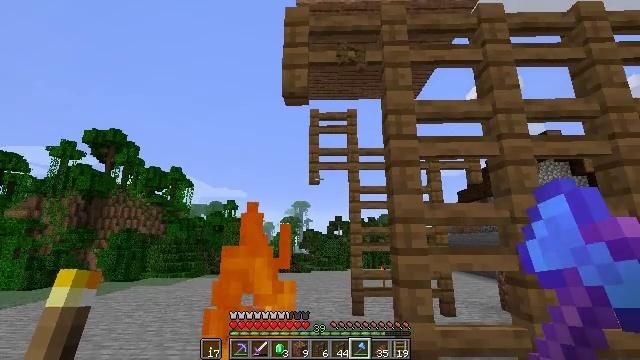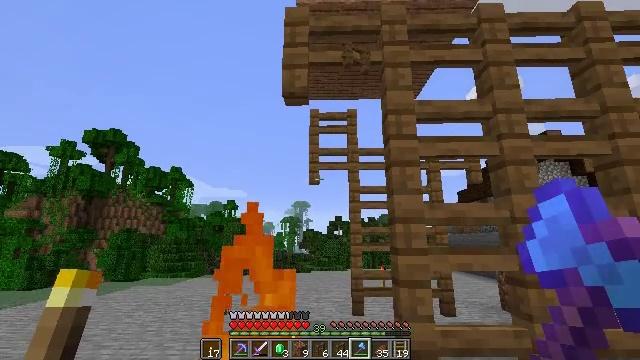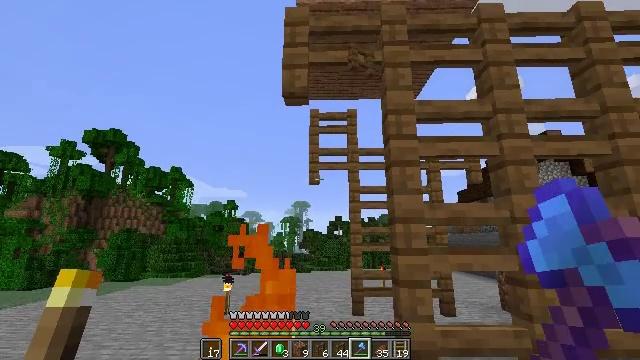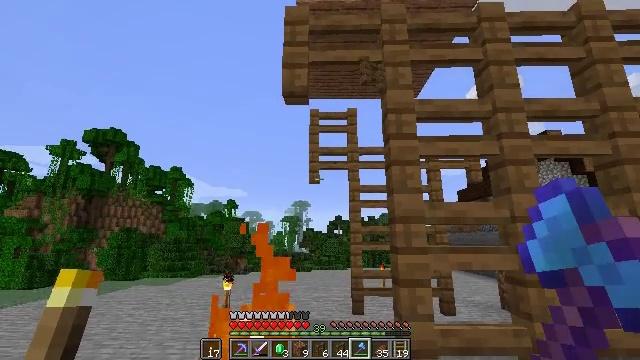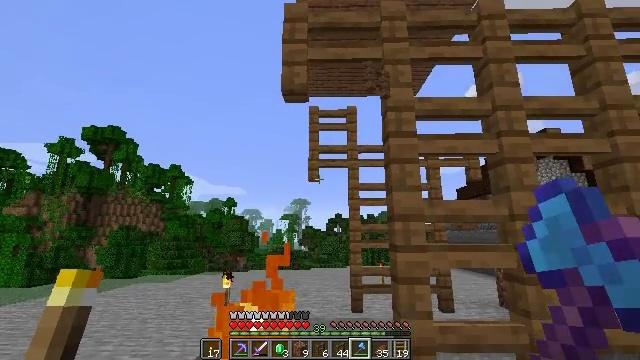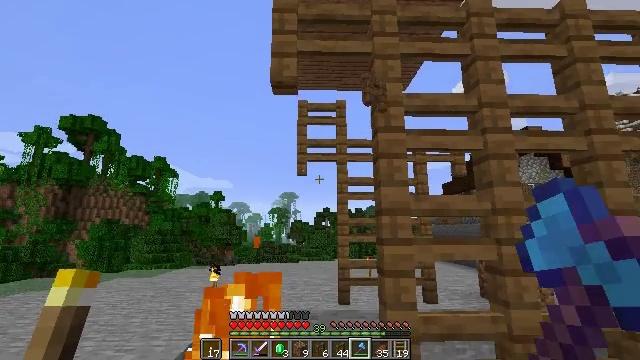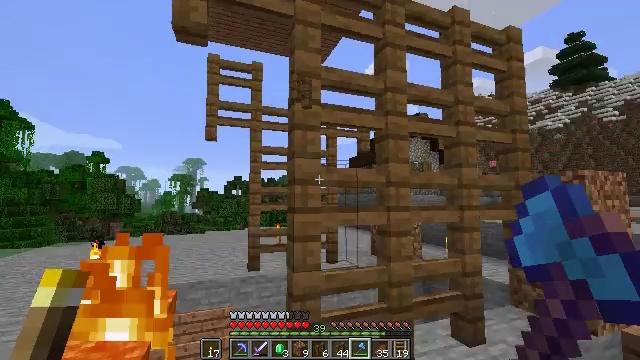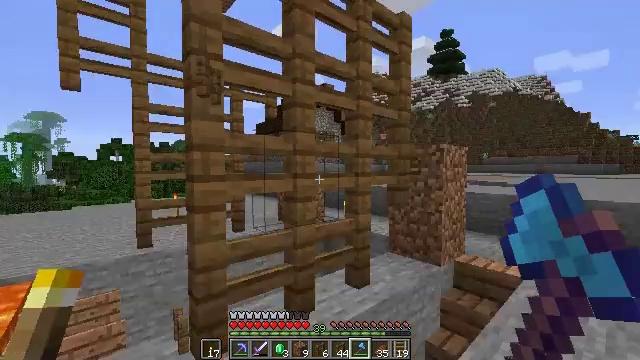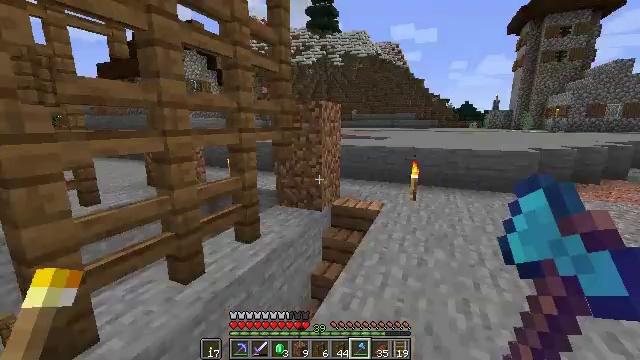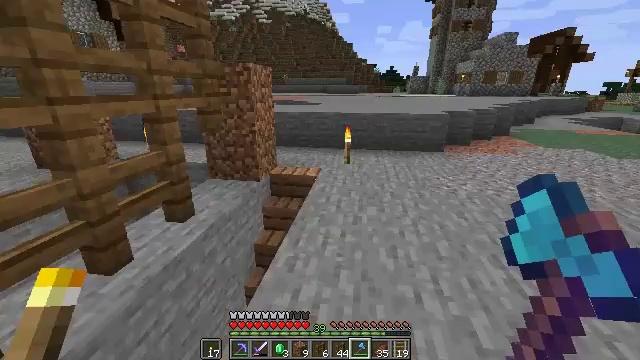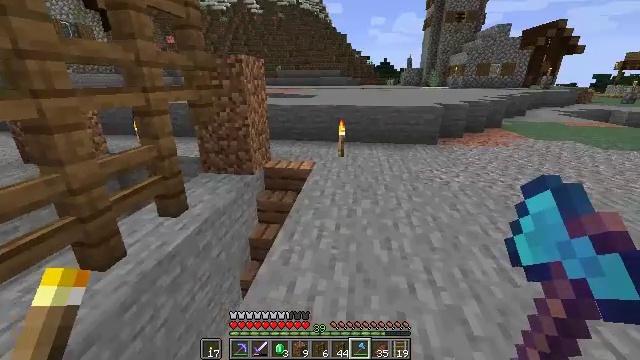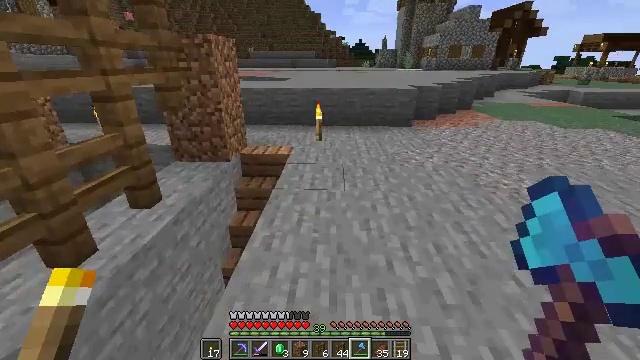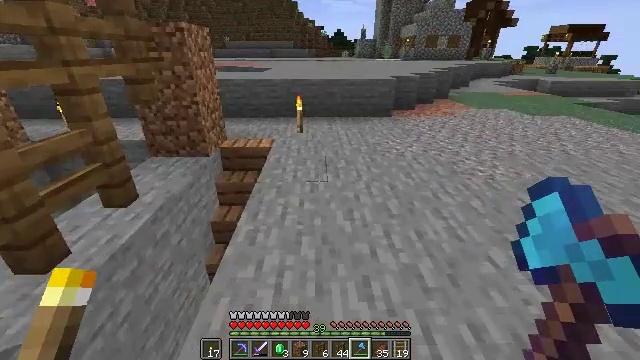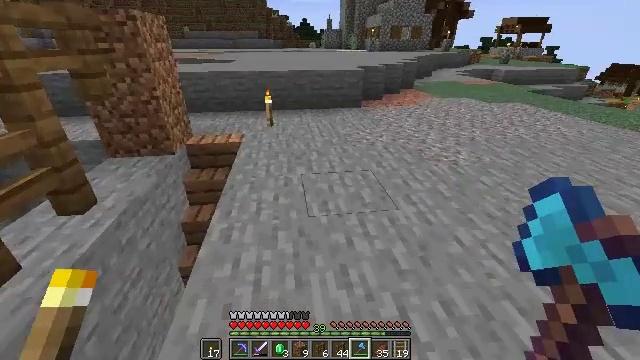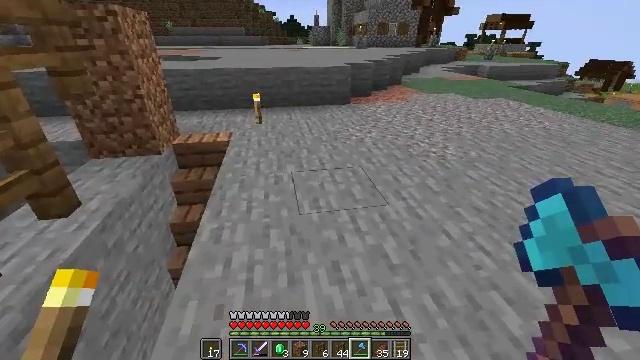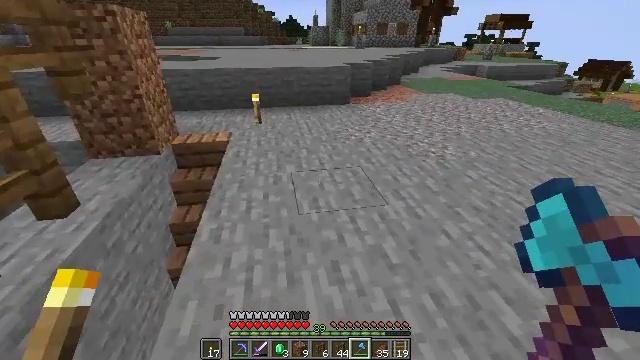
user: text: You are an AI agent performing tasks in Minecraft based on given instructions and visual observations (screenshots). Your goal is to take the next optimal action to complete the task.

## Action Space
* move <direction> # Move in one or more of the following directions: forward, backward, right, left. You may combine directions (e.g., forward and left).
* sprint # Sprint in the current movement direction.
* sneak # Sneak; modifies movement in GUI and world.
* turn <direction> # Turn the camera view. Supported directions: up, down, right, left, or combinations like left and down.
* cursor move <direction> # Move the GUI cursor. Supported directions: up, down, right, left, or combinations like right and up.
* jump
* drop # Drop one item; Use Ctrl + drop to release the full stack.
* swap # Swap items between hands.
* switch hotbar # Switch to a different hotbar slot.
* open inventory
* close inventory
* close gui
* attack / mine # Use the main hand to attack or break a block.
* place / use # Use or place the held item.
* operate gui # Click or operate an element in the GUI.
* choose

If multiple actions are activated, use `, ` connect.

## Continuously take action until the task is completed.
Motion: motion action
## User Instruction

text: Remove the spruce fence from the structure.
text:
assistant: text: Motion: no_op
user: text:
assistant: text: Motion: no_op
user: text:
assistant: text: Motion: no_op
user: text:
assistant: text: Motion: no_op
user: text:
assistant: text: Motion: turn right and down
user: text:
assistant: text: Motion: turn right and down
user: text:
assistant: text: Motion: turn right and down
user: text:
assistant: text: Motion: turn right and down
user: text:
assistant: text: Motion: turn right and down
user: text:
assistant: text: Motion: turn right and down
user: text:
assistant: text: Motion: turn right and down
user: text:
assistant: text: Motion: turn right and down
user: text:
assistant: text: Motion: turn right and down
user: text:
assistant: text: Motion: turn right
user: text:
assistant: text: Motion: no_op
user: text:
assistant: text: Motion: move forward
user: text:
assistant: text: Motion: move forward
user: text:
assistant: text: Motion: move forward
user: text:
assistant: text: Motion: move forward, turn left
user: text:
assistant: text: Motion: move forward, turn left
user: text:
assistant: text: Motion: move forward, turn left
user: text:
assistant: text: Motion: move forward, turn left
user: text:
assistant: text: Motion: move forward, turn left
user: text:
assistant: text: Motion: move forward, turn left and up
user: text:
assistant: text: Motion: move forward, turn left and up
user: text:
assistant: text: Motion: move forward, turn left and up
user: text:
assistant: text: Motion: move forward, turn left and up
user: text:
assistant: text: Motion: turn left
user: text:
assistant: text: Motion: turn left and up
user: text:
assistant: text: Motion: turn left and up